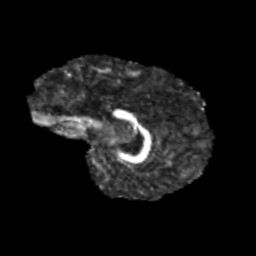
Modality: FA
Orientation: sagittal
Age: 12
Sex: male
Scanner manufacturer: siemens
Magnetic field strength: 3 T
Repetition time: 3.8 s
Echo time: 0.07 s